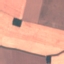
Land use / land cover class: AnnualCrop